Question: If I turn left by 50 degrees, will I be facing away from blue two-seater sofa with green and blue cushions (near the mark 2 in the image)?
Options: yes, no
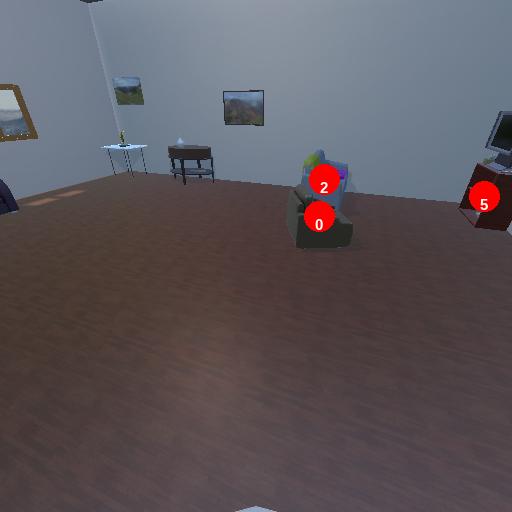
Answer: yes